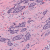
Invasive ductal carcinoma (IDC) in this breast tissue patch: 1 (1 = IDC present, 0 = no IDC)